Question: I am missing the right terminology thus find it hard to Google / search for a solution -
nevertheless, I want to have the pointing arrow of a popup view pointing to different locations, take a look at the following image to see what I am talking about

questions
1. What is Apple's name / term of this element
2. How does one programmatically change it's position
3. Is this element supported by the SDK itself as an element and if state where
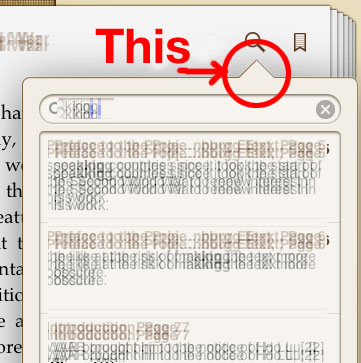
Answer: You want the 'popoverArrowDirection' property of your <URL> values.
You can also specify the allowed direction in either of these functions for showing the popover:
'''
presentPopoverFromRect:inView:permittedArrowDirections:animated:
presentPopoverFromBarButtonItem:permittedArrowDirections:animated:
'''